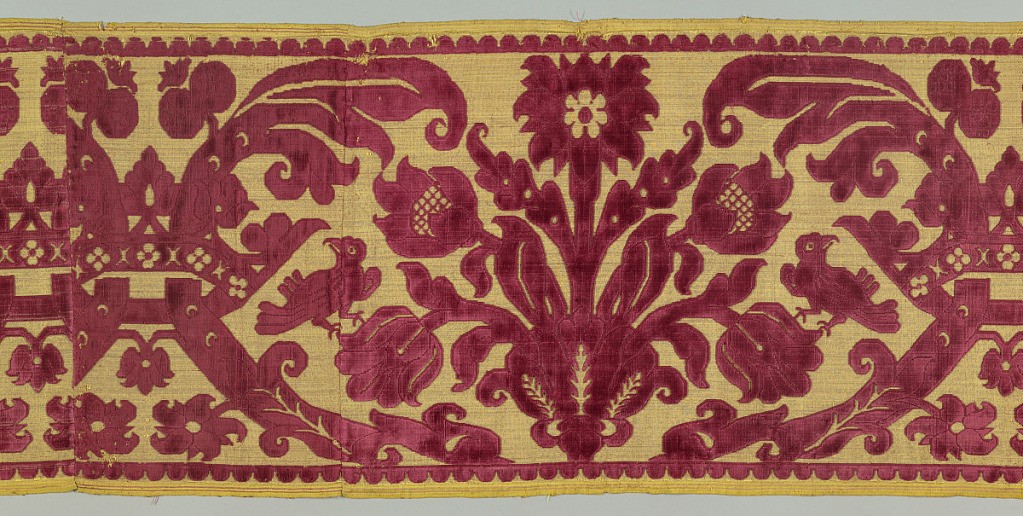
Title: Band
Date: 17th century
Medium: silk, metal threads Technique: cut and uncut supplementary warp pile (velvet)
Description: Large-scale symmetrical repeat of crown clasping two out-curving lobed leaves alternating or framing spreading bouquet of tulips flanked by small birds. In crimson cut and uncut velvet on gold ground now sparsely covered with tarnished silver. Lobed guard strip top and bottom. Two broad selvages striped in pink.